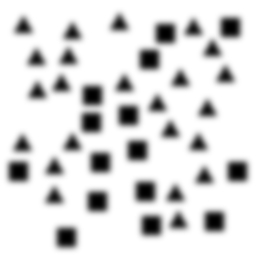
Squares: 15
Triangles: 23
Stars: 0
Total shapes: 38